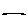
Label: line